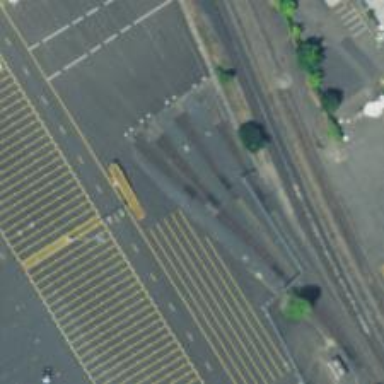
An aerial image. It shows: Railway siding with rails.